Aerial crown-view tile of a tropical tree (Barro Colorado Island, Panama), acquired 20250414:
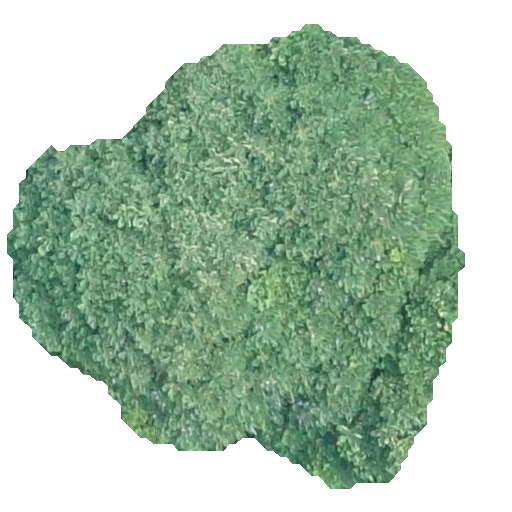
Species: Jacaranda copaia
GBIF accepted scientific name: Jacaranda copaia
Crown area: 221.784 m²